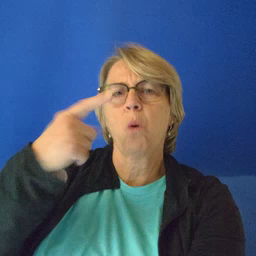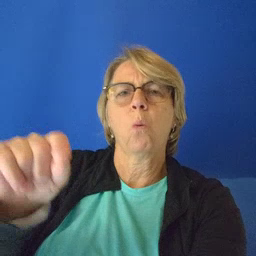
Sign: go